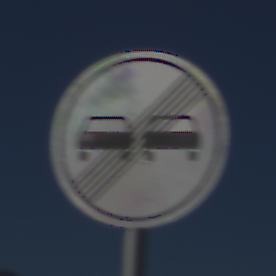
Verkehrszeichen: EndeUeberholverbot
Umgebung: Outdoor, RoadRail
Tageszeit: MorningAfternoon
Wetter: Clear
Licht: Natural
Jahreszeit: NotSpecified
Kontrast: HighContrast